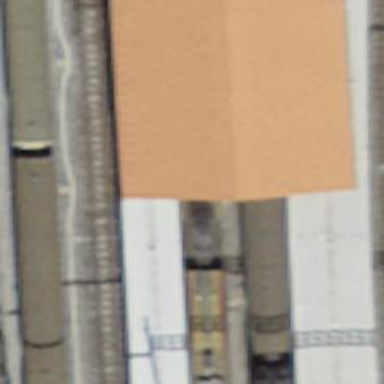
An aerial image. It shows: Platform edge at railway station.